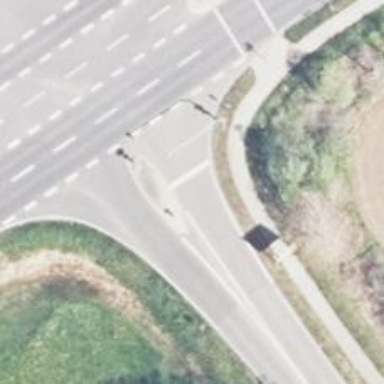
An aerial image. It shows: Road with traffic signals.